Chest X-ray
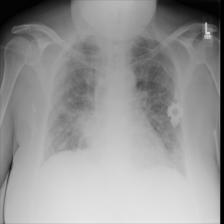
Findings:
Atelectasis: negative
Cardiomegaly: negative
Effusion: negative
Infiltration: positive
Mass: negative
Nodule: negative
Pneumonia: negative
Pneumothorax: negative
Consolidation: negative
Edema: negative
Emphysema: negative
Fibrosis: negative
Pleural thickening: negative
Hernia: negative